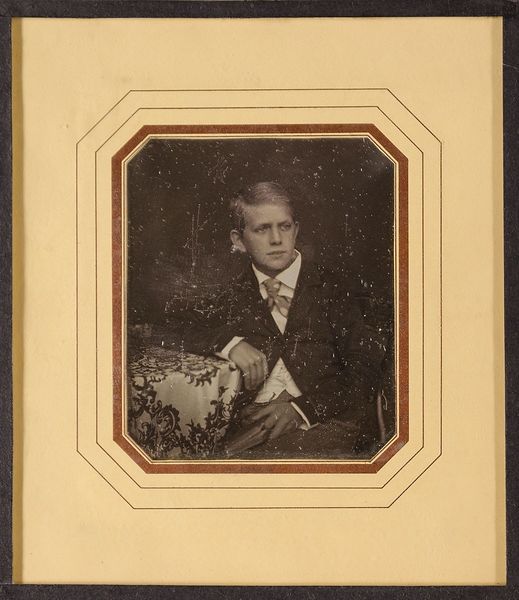
Titel: Unbekannter junger Mann
Künstler: Carl Friedrich La Croix
Standort: Hamburg
Institution: Museum für Kunst und Gewerbe Hamburg
Schlagwörter: tisch, anzug, blond, rahmen, portrait, porträt, figur, krawatte, junge, foto, fotografie, photographie, tischkante, photo, halbkörper, lichtbild, daguerreotypie, bildwerke, angewandte und bildende kunst, hessische systematik, porträtfotografie, porträtphotographie, hüftbild